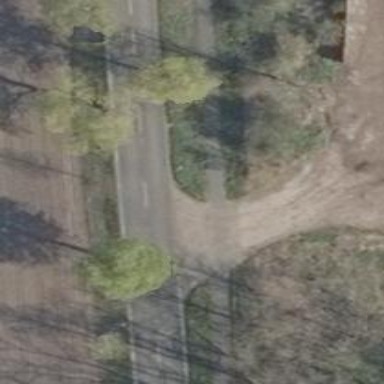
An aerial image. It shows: Tertiary road with asphalt surface.